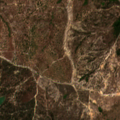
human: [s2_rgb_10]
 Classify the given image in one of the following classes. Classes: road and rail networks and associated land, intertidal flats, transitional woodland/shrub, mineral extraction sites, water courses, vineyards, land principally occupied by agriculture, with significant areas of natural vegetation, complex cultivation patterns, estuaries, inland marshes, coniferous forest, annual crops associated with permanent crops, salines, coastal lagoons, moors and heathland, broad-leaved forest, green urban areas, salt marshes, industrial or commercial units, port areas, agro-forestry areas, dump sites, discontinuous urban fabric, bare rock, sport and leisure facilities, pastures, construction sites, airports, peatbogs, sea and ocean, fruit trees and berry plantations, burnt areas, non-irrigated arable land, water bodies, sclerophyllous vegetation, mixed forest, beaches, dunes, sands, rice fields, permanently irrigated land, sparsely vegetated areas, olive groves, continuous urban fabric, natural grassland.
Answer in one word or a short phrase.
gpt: land principally occupied by agriculture, with significant areas of natural vegetation, broad-leaved forest, mixed forest